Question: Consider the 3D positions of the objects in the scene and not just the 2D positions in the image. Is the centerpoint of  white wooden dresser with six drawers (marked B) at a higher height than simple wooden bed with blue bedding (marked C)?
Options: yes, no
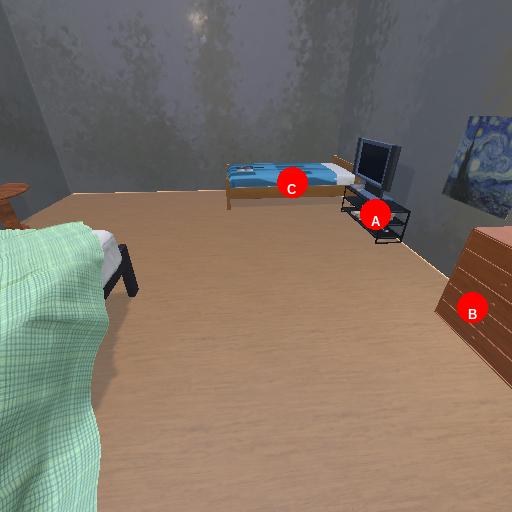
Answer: yes